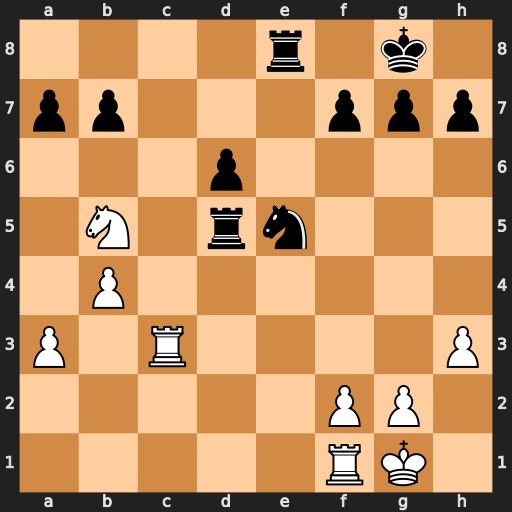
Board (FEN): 4r1k1/pp3ppp/3p4/1N1rn3/1P6/P1R4P/5PP1/5RK1
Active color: w
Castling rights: -
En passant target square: -
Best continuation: Nc7 Rd3 Rxd3